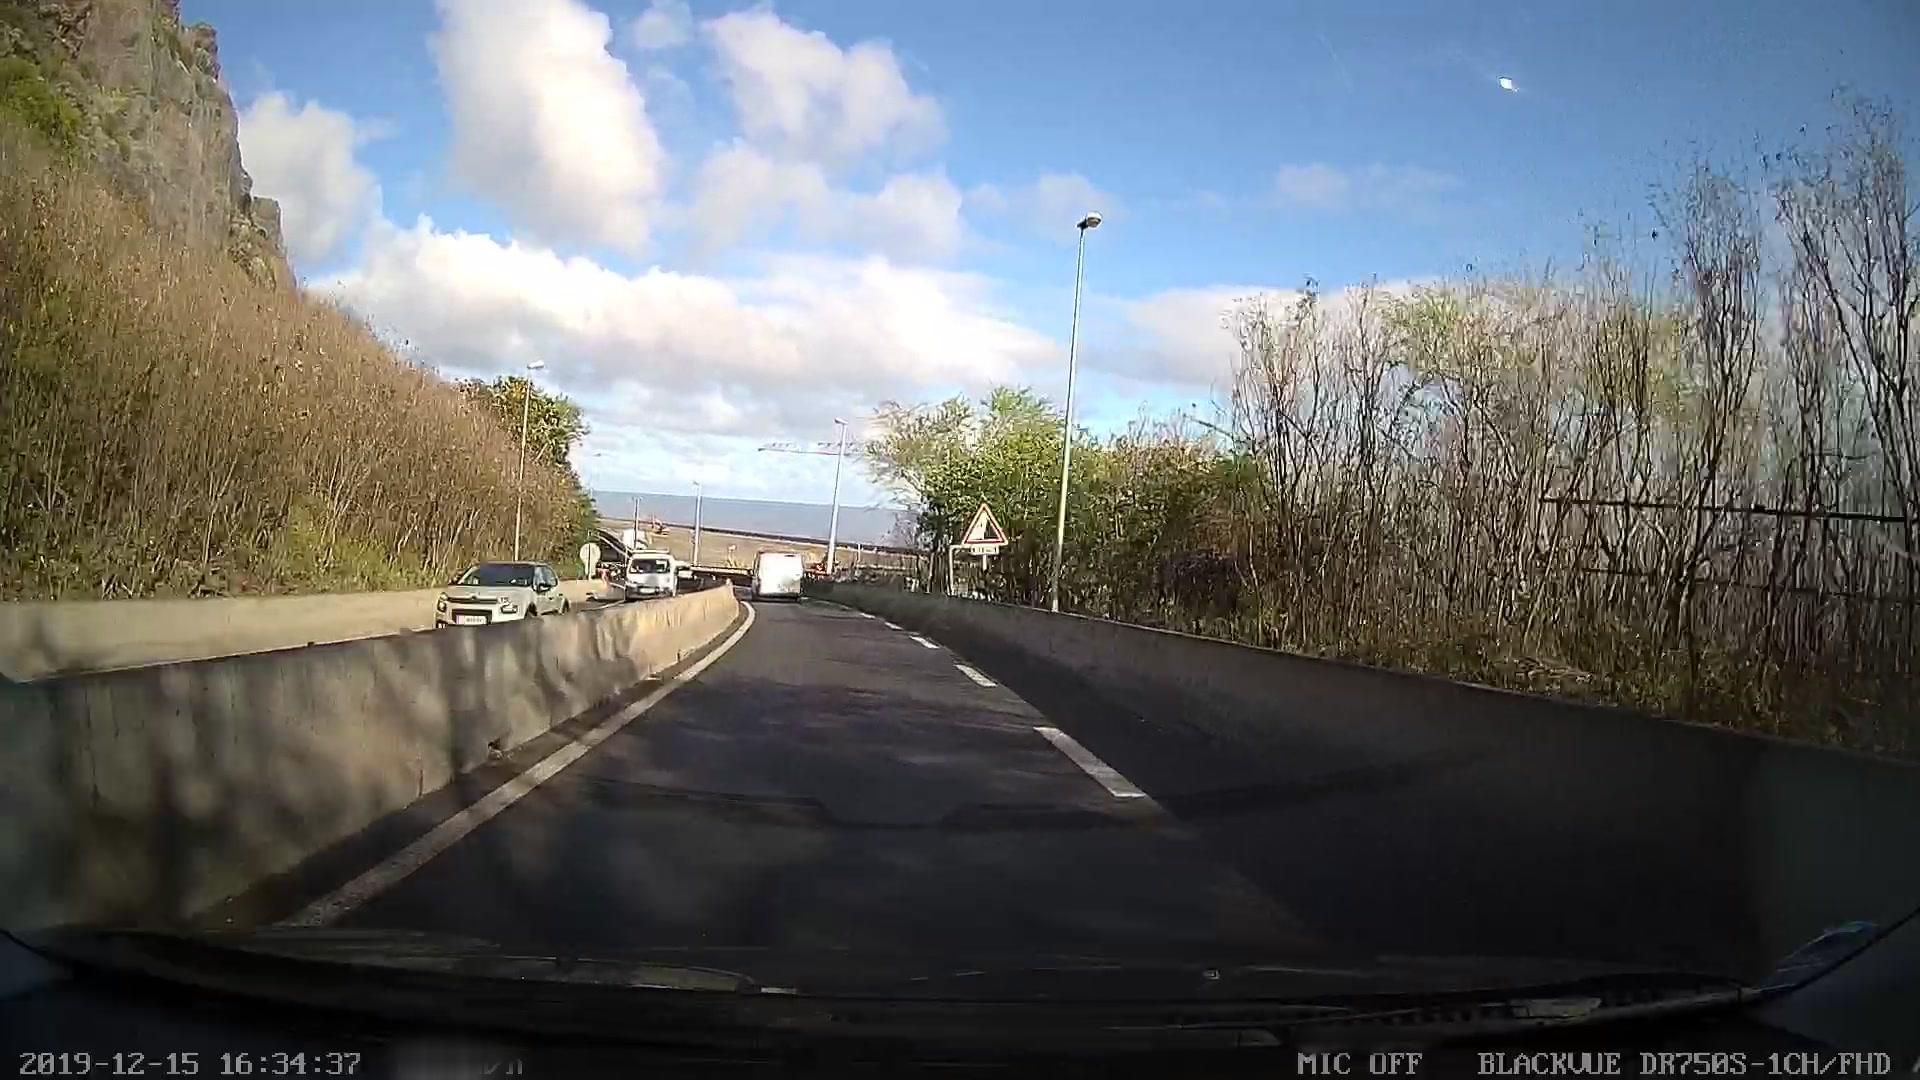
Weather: clear
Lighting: day
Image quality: good
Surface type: driving surface
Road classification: trunk
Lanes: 1
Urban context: suburban or peri-urban
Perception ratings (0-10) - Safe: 0.34, Lively: 0.46, Beautiful: 4.94, Boring: 7.42, Depressing: 3.93, Wealthy: 1.19